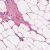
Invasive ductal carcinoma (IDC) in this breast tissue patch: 1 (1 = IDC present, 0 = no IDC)